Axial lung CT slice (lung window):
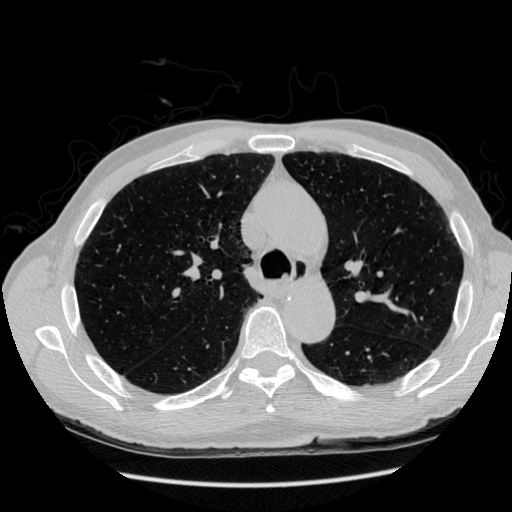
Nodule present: no